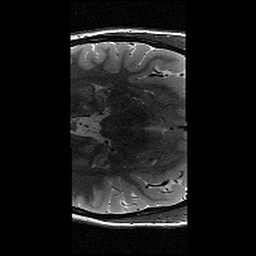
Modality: T2w
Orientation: axial
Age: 13
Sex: female
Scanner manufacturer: siemens
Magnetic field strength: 3 T
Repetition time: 9.23 s
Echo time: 0.067 s